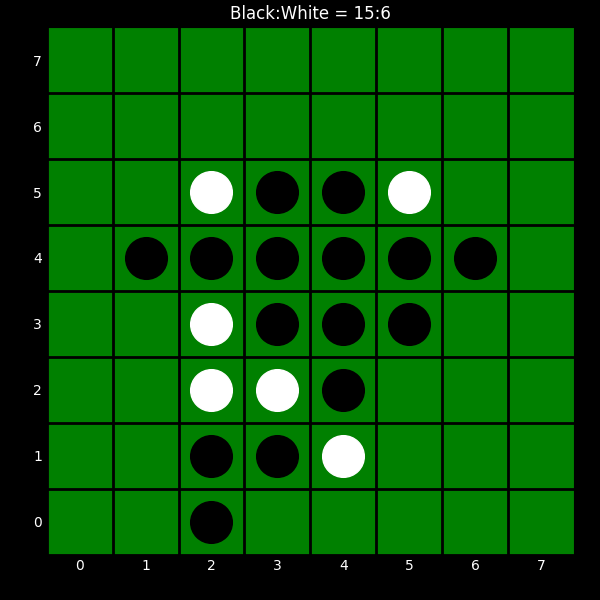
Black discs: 15
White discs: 6